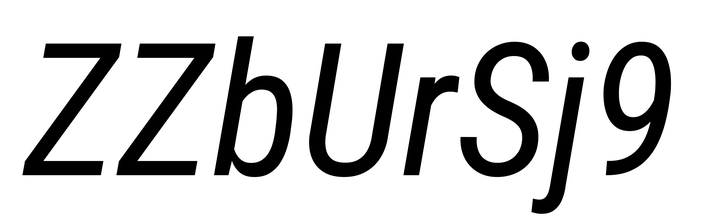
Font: Roboto-Italic_Condensed_Italic